Question: As the title says, How can I join/constraint 2 pymunk bodies/shapes so that they don't they act as one single object??
For example, in this case, I have a cricket bat, made up of 2 separate bodies and polys.
I want to join the bat's "handle" to my bat's "blade", So that I get a bat-like object.
My code:
'''
### BAT n Co. ###
# body format: [vertices, offset, position, mass]
bat_bodies_v = [
# bat
[[[0, 34], [4, 34], [4, 0], [0, 0]],(-2,-20),(103,190),20], # handle
[[[6, 90] , [0, 32] , [0, 17], [6, 0] , [10, 0], [10, 90]],(-5,-20),(100,100),1100] # blade
]
bat_bodies = []
for vertices, offset, pos, mass in bat_bodies_v:
moment = pm.moment_for_poly(mass,vertices,offset)
b = pm.Body(mass,moment)
b.position = pos
poly = pm.Poly(b, vertices,offset)
poly.friction = 0.9
bat_bodies.append(poly)
space.add(b,poly)
# the closest I got.
j1 = pm.constraint.PinJoint(bat_bodies[0].body,bat_bodies[1].body)
j2 = pm.constraint.RotaryLimitJoint(bat_bodies[0].body,bat_bodies[1].body,0,0)
space.add(j1,j2)
'''
---
============= ================>

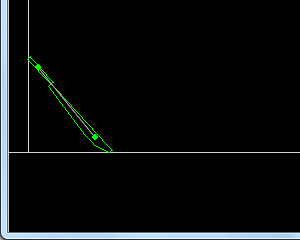
Answer: The best way to build a complex shape in pymunk is simply to attach the shapes to the same body. So unless you have a good reason why you want them separate I suggest you try and add both shapes to the same body.
However, sometimes you might want to do something else, for example be able to break the objects. I havent really implmented anything myself, but Scott (of Chipmunk) writes in this post <URL> that using a PivotJoint and a GearJoint might be a good idea to keep the two bodies together.